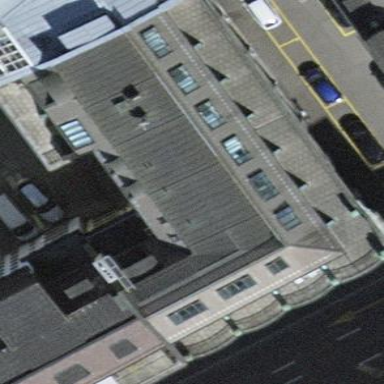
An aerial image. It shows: Office building.